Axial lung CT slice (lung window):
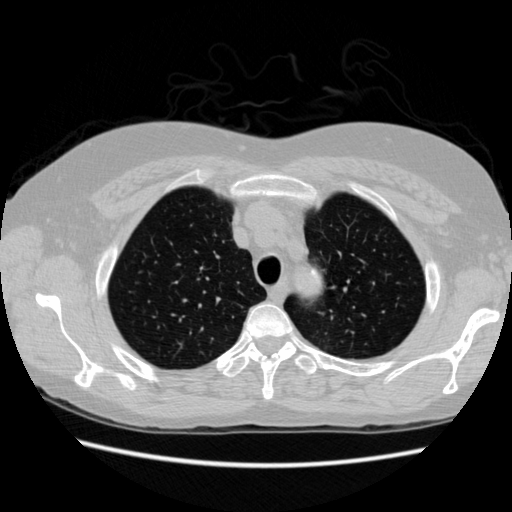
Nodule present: no